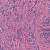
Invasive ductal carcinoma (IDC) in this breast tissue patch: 1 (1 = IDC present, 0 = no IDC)